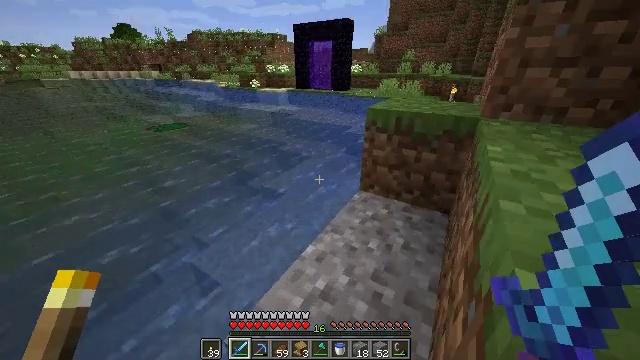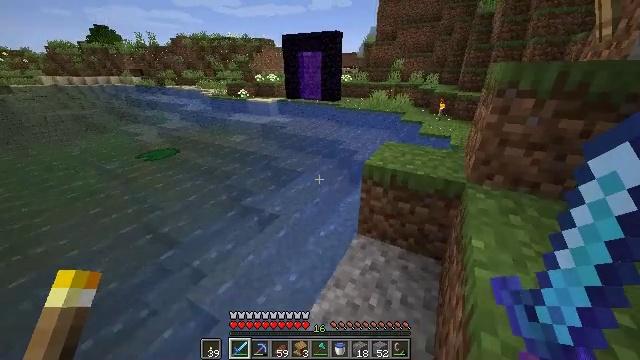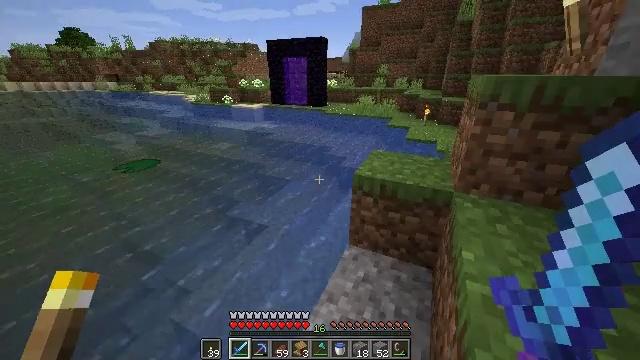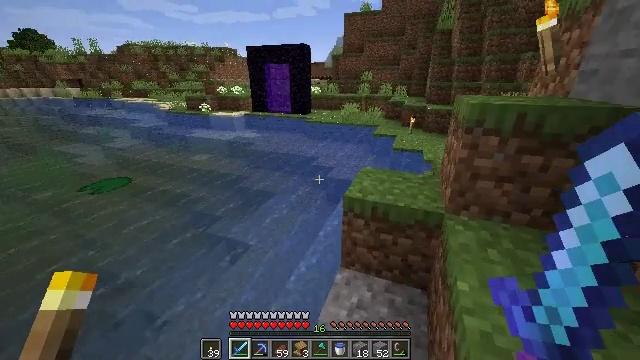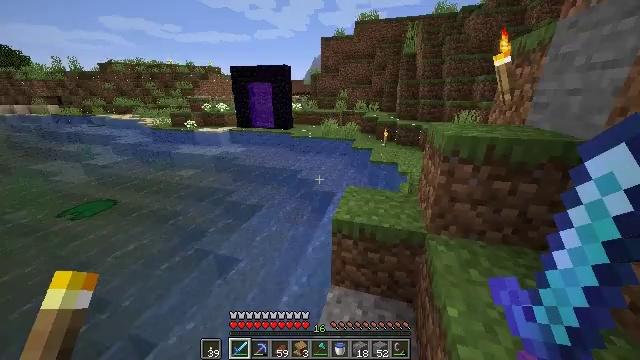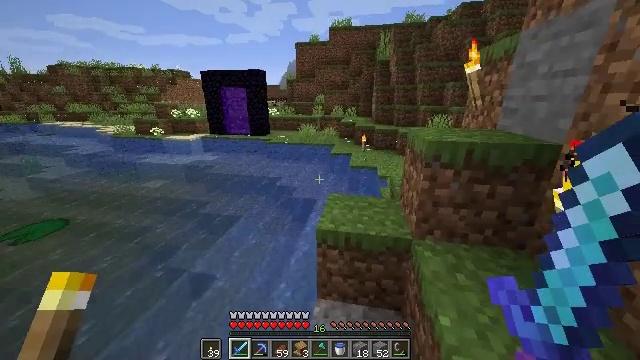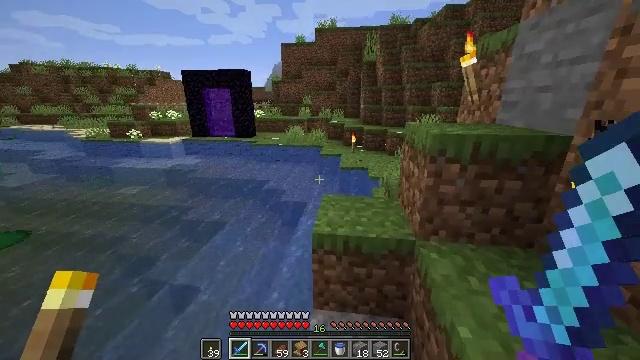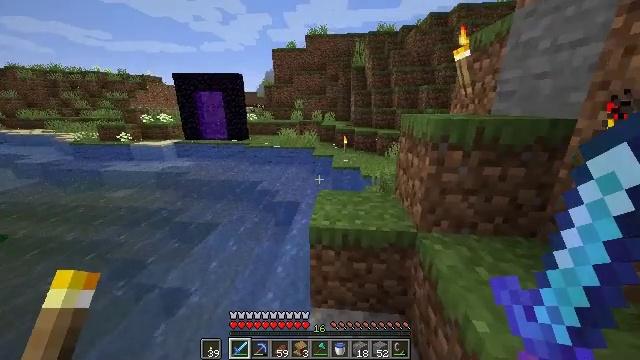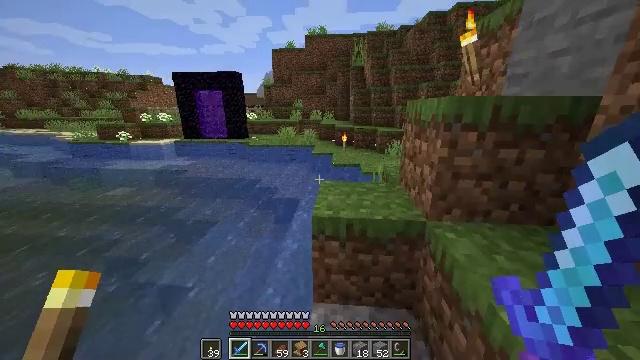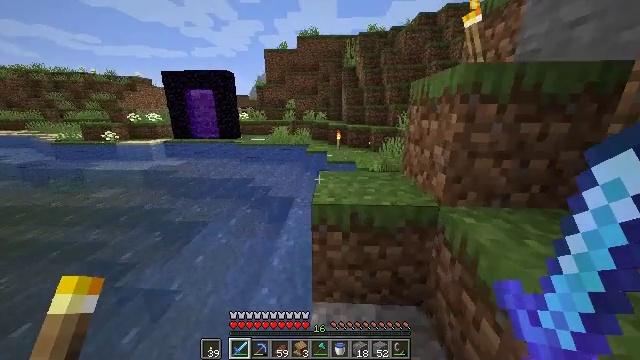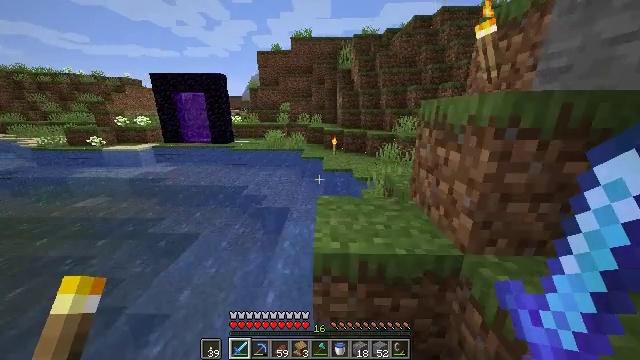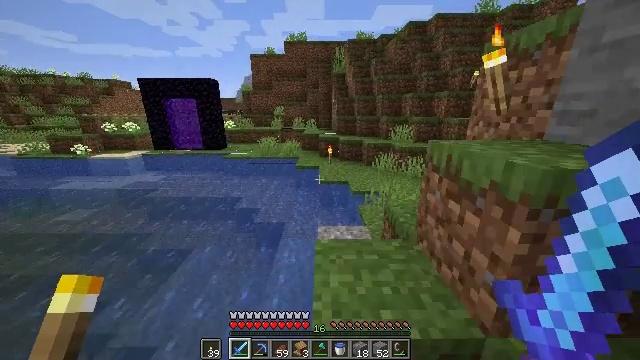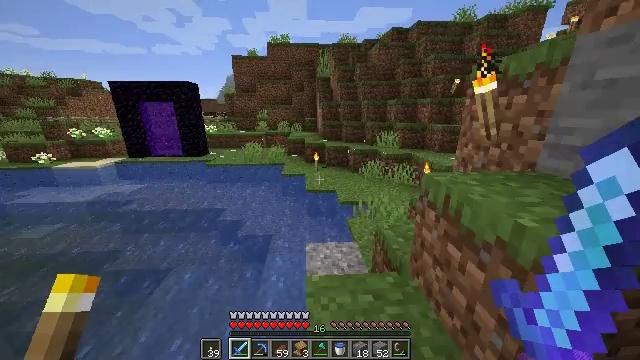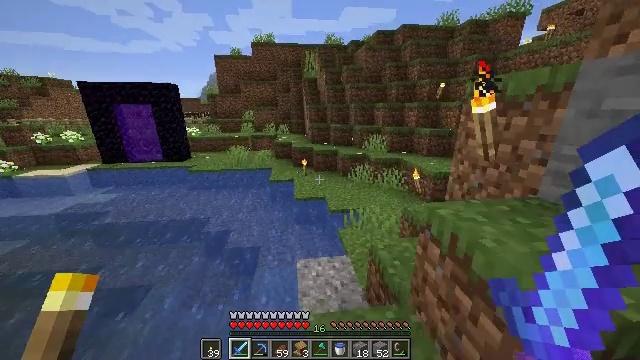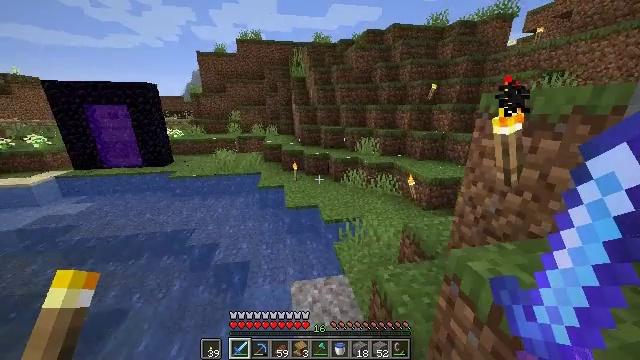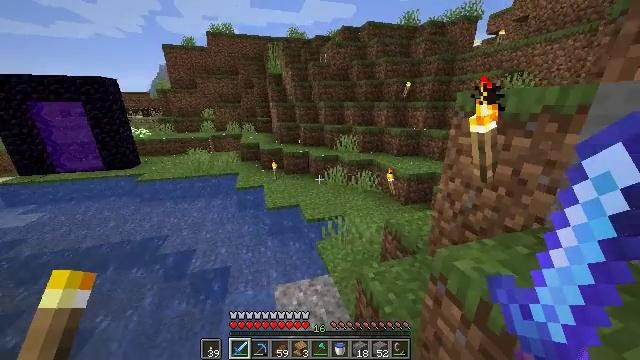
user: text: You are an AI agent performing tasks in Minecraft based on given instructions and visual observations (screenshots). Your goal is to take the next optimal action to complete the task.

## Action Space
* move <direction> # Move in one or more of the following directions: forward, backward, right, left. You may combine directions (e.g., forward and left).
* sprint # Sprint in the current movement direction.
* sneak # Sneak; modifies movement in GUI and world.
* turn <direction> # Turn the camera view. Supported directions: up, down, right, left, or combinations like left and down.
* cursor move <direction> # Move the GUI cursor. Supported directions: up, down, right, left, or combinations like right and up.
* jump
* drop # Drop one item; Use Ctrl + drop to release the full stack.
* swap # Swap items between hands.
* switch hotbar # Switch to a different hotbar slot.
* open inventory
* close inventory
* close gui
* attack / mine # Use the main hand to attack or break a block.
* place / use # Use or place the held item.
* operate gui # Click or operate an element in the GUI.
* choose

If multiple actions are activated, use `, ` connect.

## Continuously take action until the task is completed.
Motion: motion action
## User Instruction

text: Mine the stonecutter block.
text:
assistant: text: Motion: move forward, sprint, turn right, jump
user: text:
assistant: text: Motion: move forward, sprint, turn right and up, jump
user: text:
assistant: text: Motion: move forward, sprint, turn right and up, jump
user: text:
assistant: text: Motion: move forward, sprint, turn right and up, jump
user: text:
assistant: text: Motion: move forward, sprint, turn right and up, jump
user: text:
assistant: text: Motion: move forward, sprint, turn right, jump
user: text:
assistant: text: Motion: move forward, sprint, turn right, jump
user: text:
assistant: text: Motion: move forward, sprint, jump
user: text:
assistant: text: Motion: move forward, sprint, turn right, jump
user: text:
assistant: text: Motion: move forward, sprint, turn right, jump
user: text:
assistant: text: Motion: move forward, sprint, turn right, jump
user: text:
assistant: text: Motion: move forward, sprint, turn right, jump
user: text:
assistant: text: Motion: move forward, sprint, turn right, jump
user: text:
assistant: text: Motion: move forward, sprint, turn right, jump
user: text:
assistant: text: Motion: move forward, sprint, turn right, jump
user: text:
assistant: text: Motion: move forward, sprint, turn right, jump
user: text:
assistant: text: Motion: move forward, sprint, turn right, jump
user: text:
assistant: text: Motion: move forward, sprint, jump
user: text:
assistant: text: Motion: move forward and move right, sprint, jump
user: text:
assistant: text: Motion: move forward and move right, sprint, turn right, jump
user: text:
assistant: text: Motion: move forward and move right, sprint, turn right, jump
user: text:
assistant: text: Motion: move forward and move right, sprint, jump
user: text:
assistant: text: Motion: move forward, sprint, turn right, jump
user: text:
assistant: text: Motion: move forward, sprint, turn right, jump
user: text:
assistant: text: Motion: move forward, sprint, turn right, jump
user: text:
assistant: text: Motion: move forward, sprint, turn right and up
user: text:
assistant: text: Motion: move forward, sprint, turn right and up
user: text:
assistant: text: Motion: move forward, sprint, turn right and up
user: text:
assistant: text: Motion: move forward, sprint, turn right and up
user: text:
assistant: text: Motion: move forward, sprint